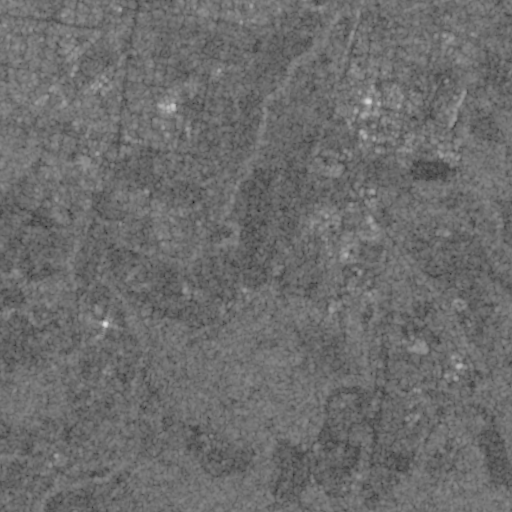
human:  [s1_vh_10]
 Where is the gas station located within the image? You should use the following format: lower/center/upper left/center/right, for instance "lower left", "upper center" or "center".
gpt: The gas station is located in the upper left of the image.
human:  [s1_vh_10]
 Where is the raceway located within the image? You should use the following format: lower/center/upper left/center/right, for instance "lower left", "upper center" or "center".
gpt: The raceway is located in the lower right of the image.
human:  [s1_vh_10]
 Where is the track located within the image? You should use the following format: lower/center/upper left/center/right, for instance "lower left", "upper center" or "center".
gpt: The track is located in the upper left of the image.
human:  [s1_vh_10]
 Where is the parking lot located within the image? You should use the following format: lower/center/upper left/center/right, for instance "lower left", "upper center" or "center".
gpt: There is no parking lot in the image.

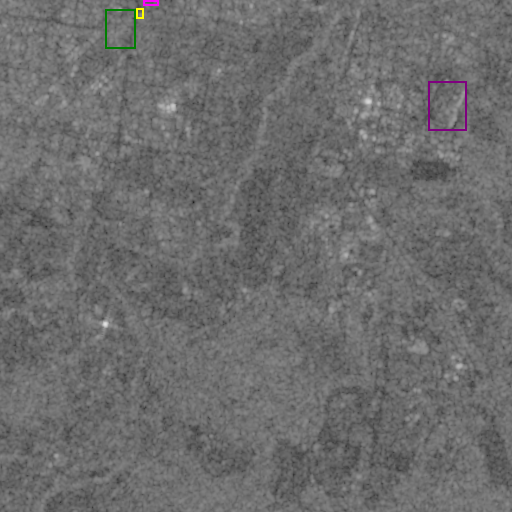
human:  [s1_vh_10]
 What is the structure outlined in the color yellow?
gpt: The structure outlined in yellow is a gas station.
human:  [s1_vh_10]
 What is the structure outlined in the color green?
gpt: The structure outlined in green is a park.
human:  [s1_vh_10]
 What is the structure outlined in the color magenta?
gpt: The structure outlined in magenta is a track.
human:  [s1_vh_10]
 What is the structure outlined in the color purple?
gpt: The structure outlined in purple is a building.
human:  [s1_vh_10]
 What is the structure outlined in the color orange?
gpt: There is no orange outline.